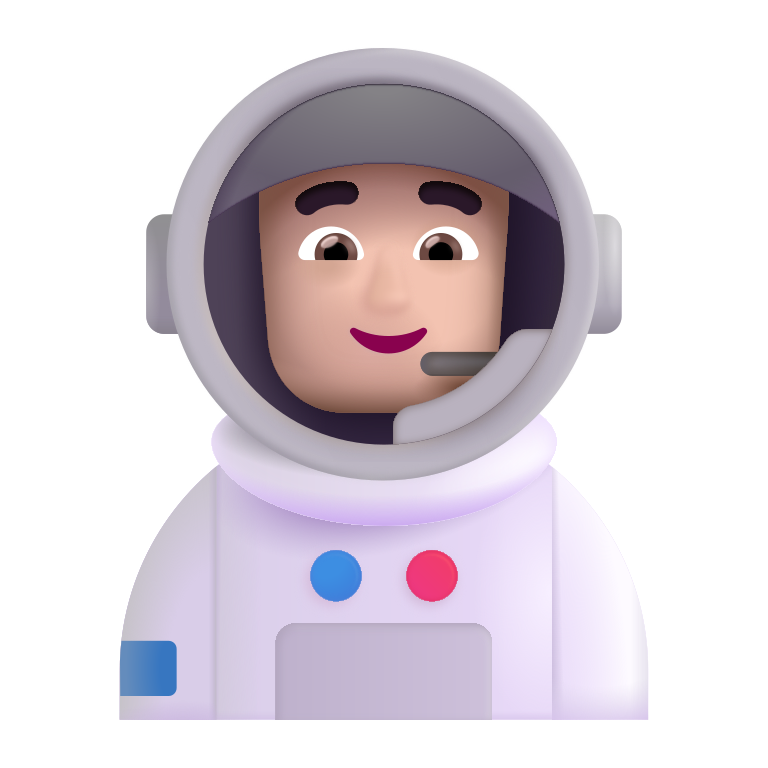
man astronaut color light